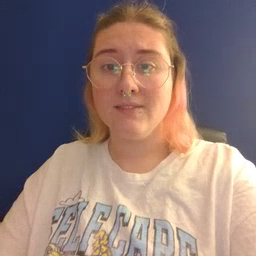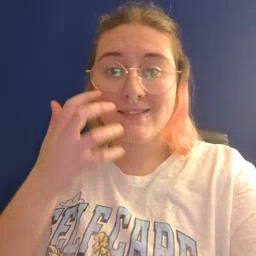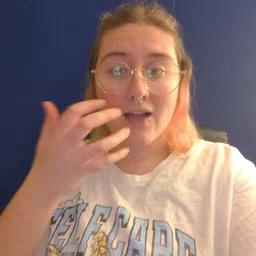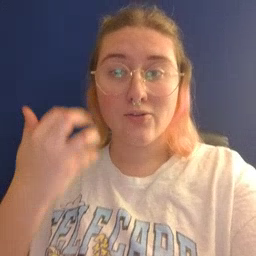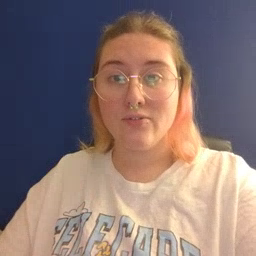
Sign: tiger